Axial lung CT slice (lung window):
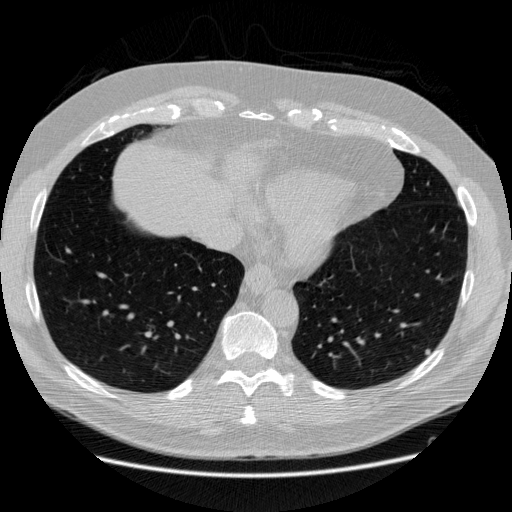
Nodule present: yes
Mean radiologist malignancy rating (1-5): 3